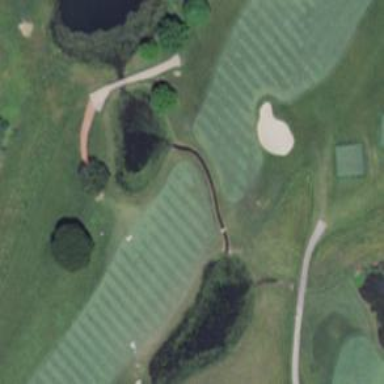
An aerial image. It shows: Golf hole.